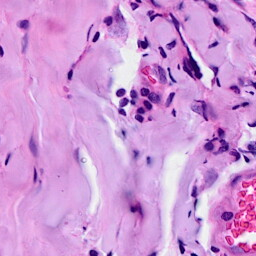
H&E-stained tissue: Breast